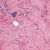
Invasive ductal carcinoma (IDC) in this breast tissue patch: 1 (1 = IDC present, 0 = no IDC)